Question: I have a 'UITextField' in a custom cell. Once I entered the value in first and second cells and when I scroll the 'UITableView' textfield index are changing (first cell value changing to last cell). Can any one help me to resolve my issue?
Here is my code:
'''
static NSString *cellIdentifier = @"TableCellID";
CustomTableViewCell *cell = (CustomTableViewCell *) [tableView dequeueReusableCellWithIdentifier:cellIdentifier];
if (cell == nil) {
cell = [[CustomTableViewCell alloc] init]; // or your custom initialization
}
cell.accessoryType = UITableViewCellAccessoryNone;
cell.selectionStyle = UITableViewCellSelectionStyleNone;
cell.txt_TCelltext.tag=indexPath.row;
cell.txt_TCelltext.placeholder=@"0.00";
[cell.txt_TCelltext setDelegate:self];
'''

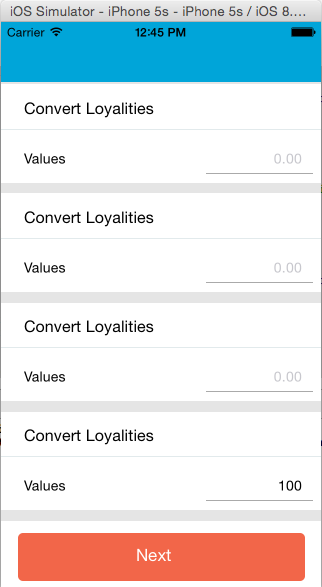
Answer: You can write below code in Viewdidload and cell for row at index path.
'''
arrCells = [NSMutableArray new];
for (int i = 0; i < [[dic_demo objectForKey:@"Demo"] count]; i++) {
NSArray *objects = [[NSBundle mainBundle] loadNibNamed:@"CustomTableViewCell" owner:self options:nil];
CustomTableViewCell *cell = [objects objectAtIndex:0];
[arrCells addObject:cell];
}-(UITableViewCell *)tableView:(UITableView *)tableView cellForRowAtIndexPath:(NSIndexPath *)indexPath{
CustomTableViewCell *cell = [arrCells objectAtIndex:indexPath.row];
}
'''
Hope this will help you